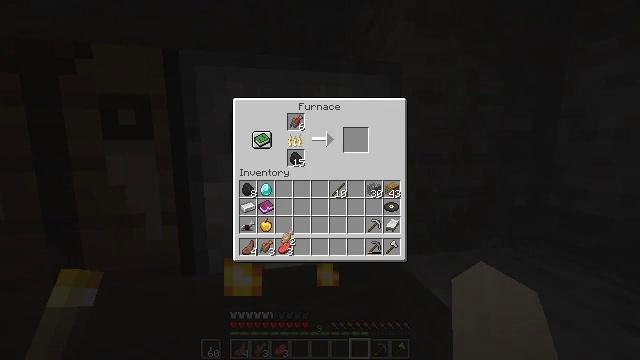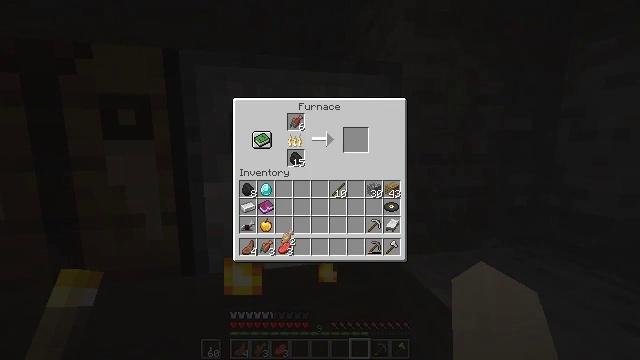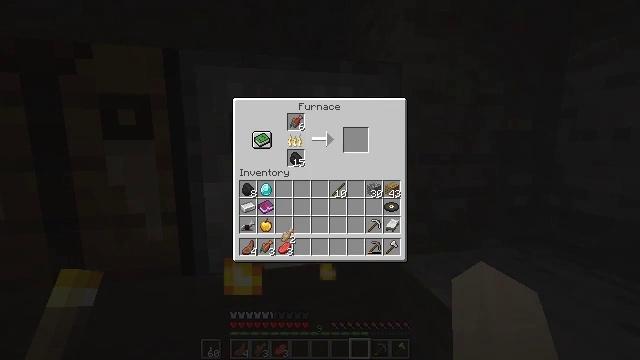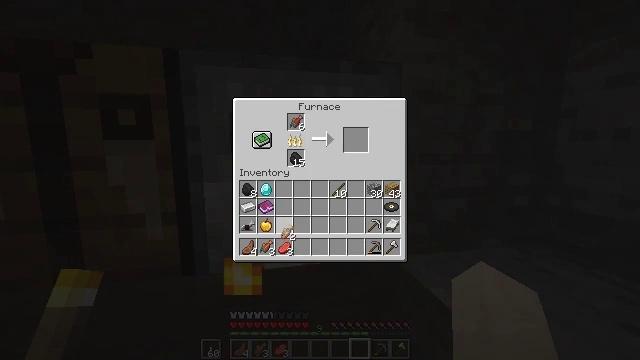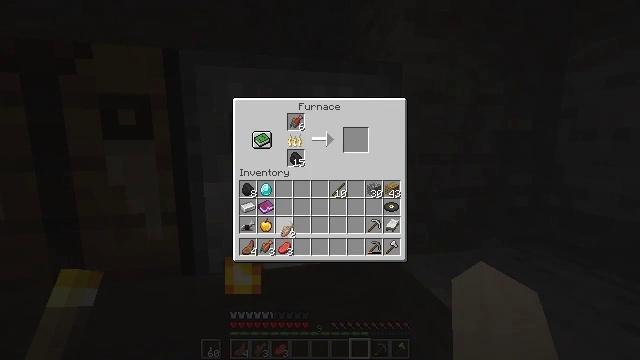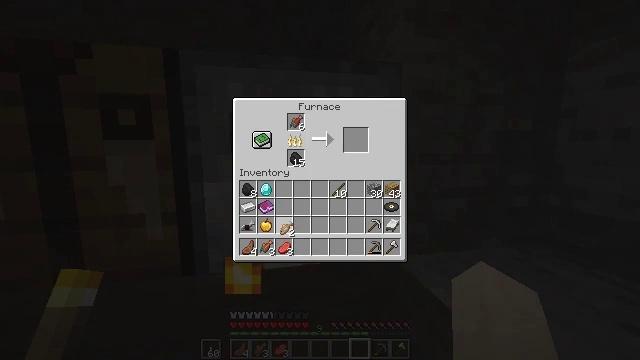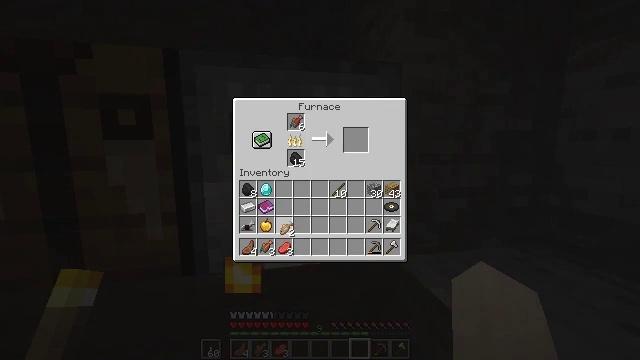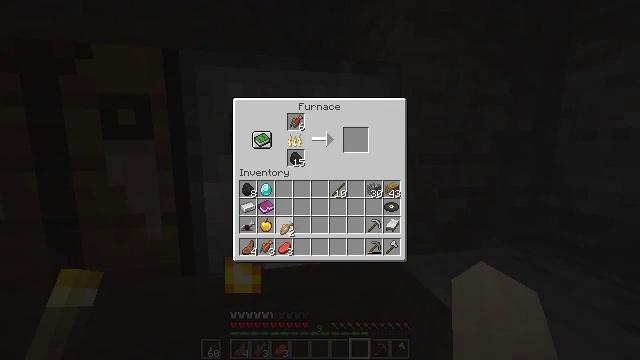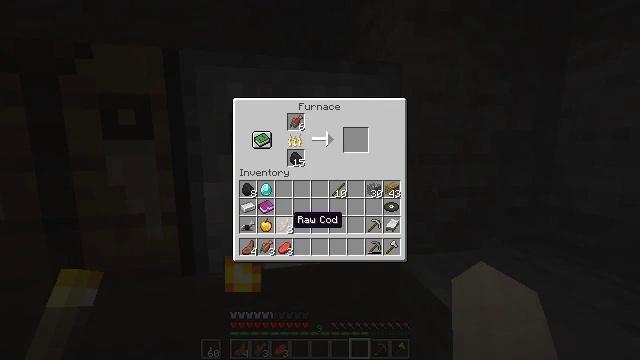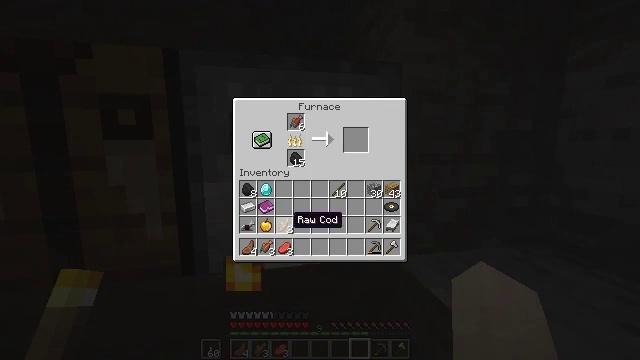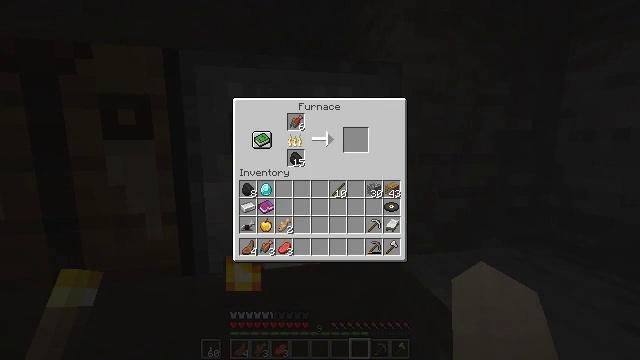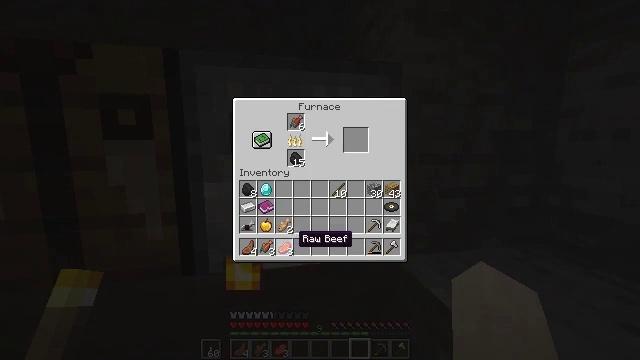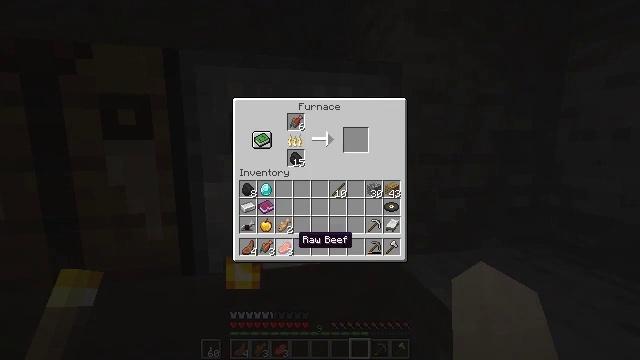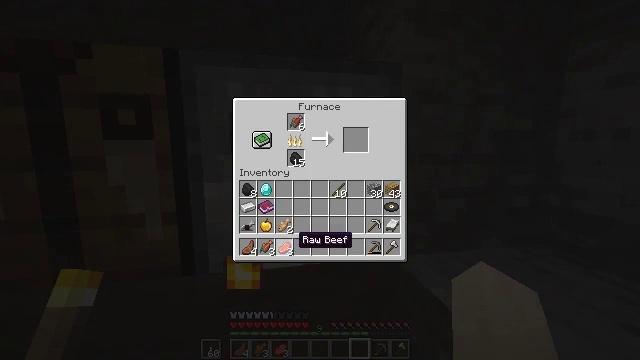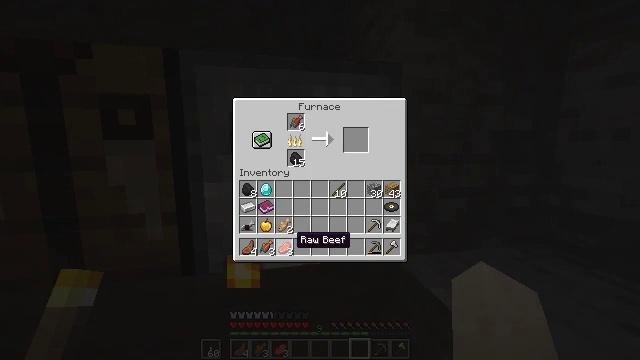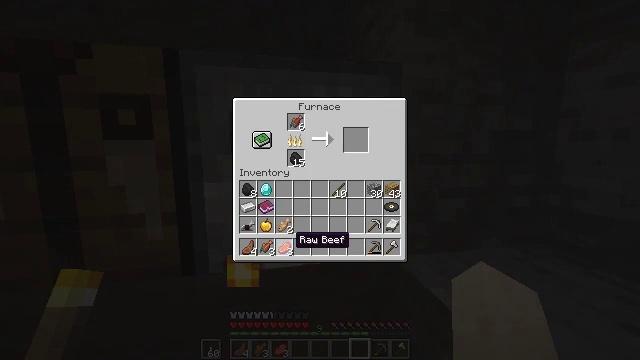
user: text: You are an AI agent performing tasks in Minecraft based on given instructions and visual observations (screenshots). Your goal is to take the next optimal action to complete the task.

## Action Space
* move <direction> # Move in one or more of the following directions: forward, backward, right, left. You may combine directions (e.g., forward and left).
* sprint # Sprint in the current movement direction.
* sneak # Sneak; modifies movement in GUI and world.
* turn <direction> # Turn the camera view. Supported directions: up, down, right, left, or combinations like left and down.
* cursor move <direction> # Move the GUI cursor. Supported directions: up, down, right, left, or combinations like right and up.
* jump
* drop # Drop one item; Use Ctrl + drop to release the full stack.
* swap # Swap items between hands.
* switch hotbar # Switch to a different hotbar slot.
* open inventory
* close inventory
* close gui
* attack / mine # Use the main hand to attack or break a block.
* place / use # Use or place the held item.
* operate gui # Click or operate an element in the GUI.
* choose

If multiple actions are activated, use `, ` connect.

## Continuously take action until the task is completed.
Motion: motion action
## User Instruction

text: Interact with the furnace to cook salmon.
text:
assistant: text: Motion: no_op
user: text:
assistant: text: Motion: no_op
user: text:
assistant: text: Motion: no_op
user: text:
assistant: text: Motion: no_op
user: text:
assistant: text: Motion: no_op
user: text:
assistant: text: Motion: operate gui
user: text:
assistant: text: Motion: operate gui
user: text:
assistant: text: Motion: no_op
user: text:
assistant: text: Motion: no_op
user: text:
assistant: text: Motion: cursor move down
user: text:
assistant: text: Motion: cursor move down
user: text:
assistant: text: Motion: no_op
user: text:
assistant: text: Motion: no_op
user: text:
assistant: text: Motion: no_op
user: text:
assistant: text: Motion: no_op
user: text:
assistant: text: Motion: operate gui
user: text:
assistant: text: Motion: operate gui
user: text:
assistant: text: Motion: cursor move up
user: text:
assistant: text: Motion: no_op
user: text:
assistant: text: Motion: no_op
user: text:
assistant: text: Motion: operate gui
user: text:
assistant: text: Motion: operate gui
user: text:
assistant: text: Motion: operate gui
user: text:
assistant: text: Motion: no_op
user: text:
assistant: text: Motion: no_op
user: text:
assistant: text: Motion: no_op
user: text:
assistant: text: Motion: no_op
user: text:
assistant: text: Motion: no_op
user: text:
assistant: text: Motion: no_op
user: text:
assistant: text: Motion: no_op